Question: Count the number of objects in the diagram.
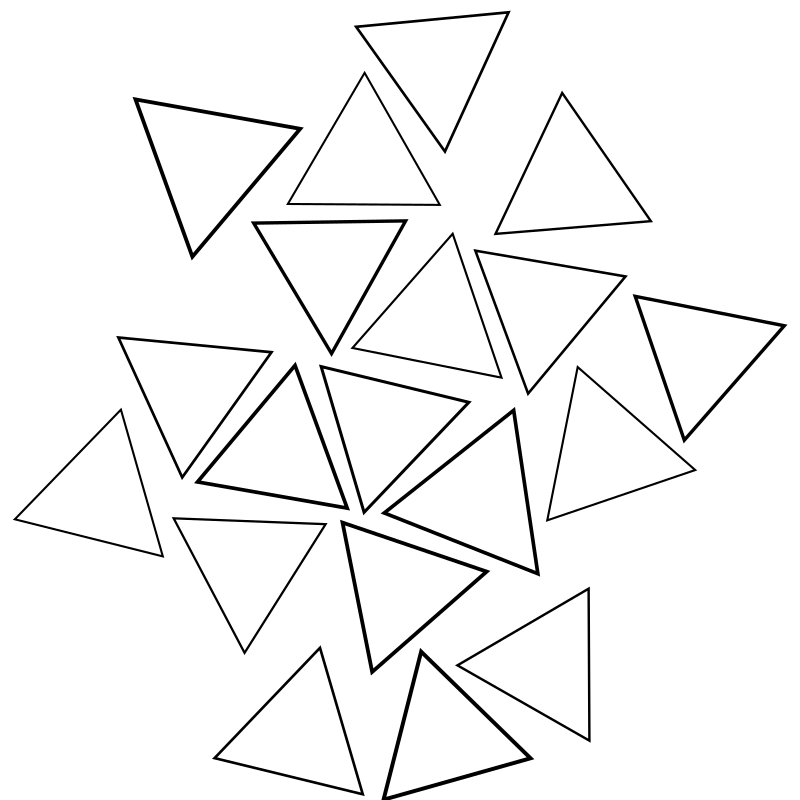
Answer: 19